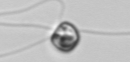
Label: flagellate_morphotype1